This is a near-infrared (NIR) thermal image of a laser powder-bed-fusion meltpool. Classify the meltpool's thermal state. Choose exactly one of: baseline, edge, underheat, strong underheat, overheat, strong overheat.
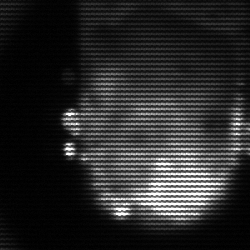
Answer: baseline